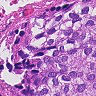
Metastatic tissue present: yes